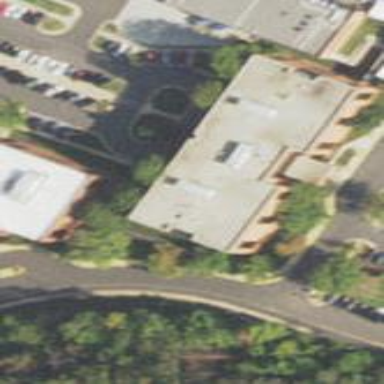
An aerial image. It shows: Clinic office providing healthcare services.